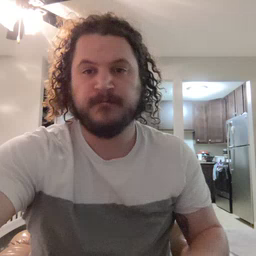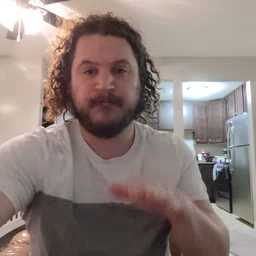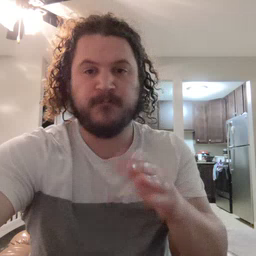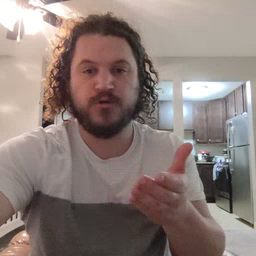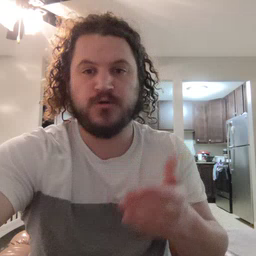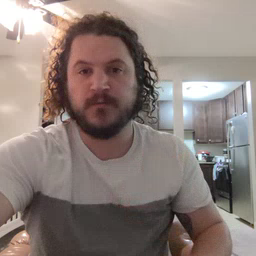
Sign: book